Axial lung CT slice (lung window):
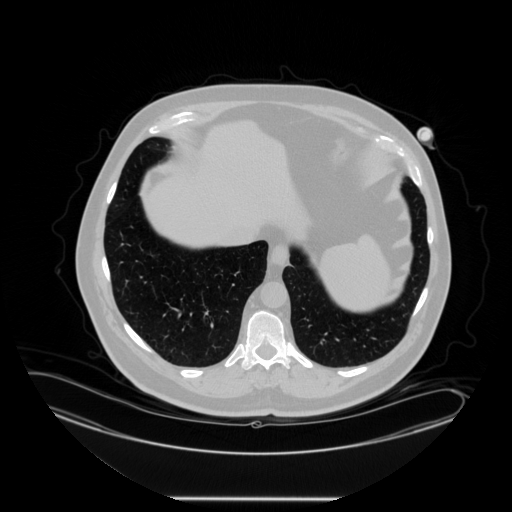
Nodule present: no